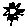
Label: flower